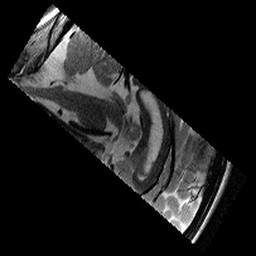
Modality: T2w
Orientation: sagittal
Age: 10
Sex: male
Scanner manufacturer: siemens
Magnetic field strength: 3 T
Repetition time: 9.23 s
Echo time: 0.067 s